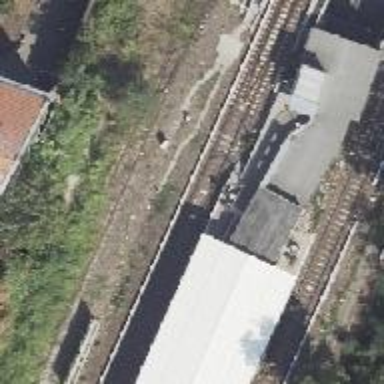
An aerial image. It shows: Solitary milestone along the railway.